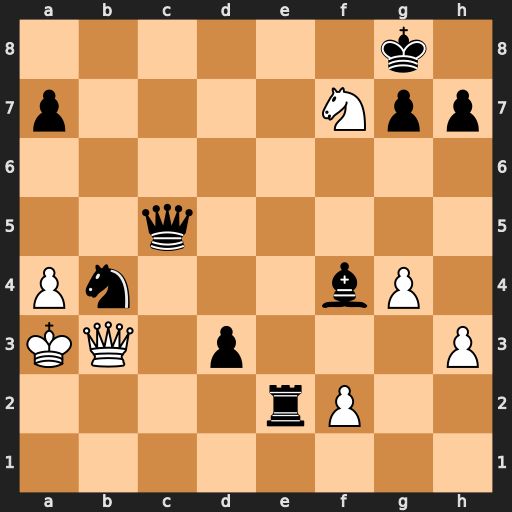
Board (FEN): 6k1/p4Npp/8/2q5/Pn3bP1/KQ1p3P/4rP2/8
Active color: w
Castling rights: -
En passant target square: -
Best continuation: Nh6+ Kf8 Qf7#